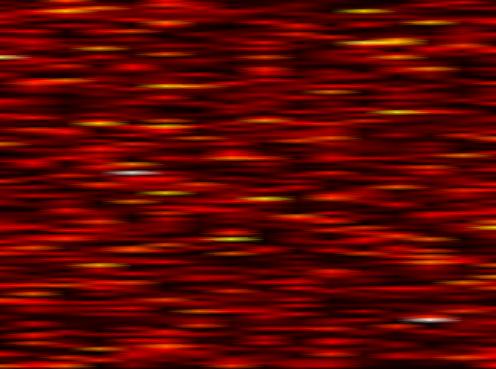
Label: FOFDM